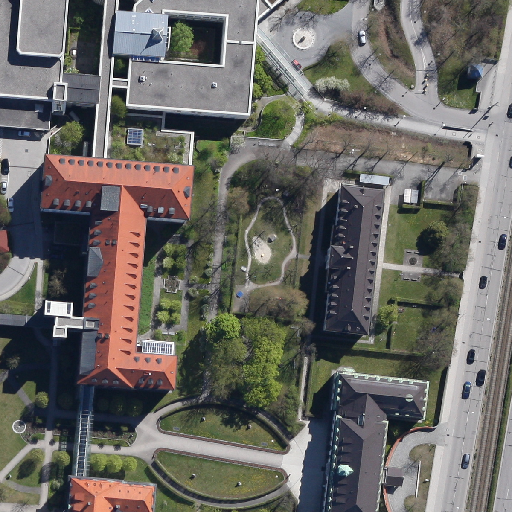
Referring expression: paved road